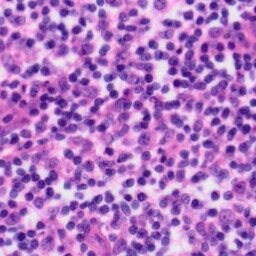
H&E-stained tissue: Tonsil